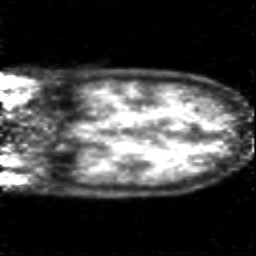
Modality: PET
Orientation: coronal
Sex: male
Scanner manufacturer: siemens